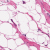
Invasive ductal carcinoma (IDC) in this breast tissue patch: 0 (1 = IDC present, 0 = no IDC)